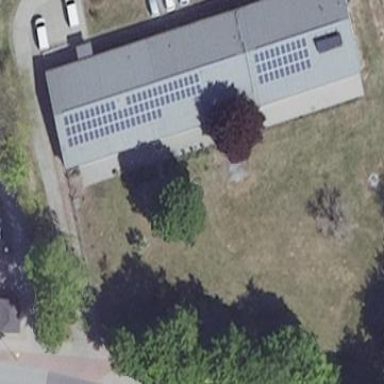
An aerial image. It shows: Kindergarten building.